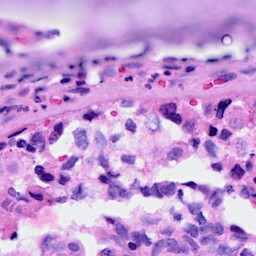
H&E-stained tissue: Breast